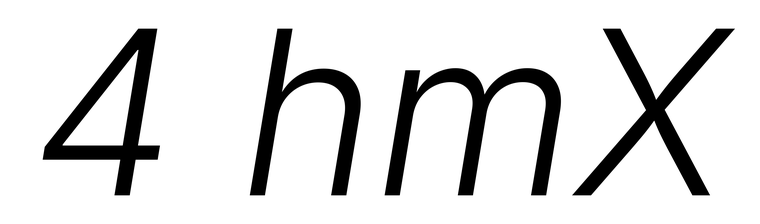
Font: Inter-Italic_Light_Italic